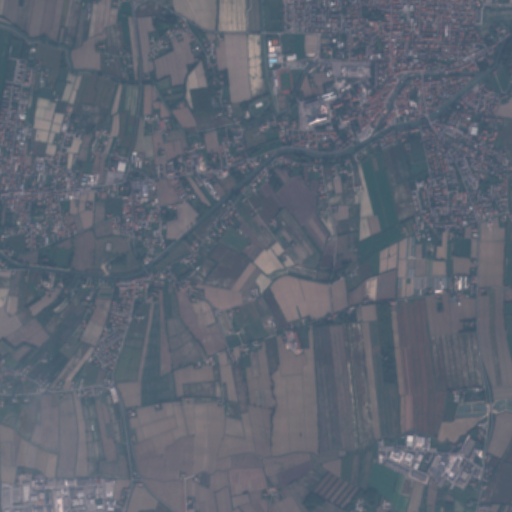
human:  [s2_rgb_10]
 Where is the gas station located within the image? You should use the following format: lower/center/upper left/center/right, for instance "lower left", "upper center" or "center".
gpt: The gas station is located in the upper right of the image.
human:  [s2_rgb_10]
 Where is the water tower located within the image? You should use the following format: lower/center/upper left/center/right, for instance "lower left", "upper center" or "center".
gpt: The water tower is located in the center left of the image.
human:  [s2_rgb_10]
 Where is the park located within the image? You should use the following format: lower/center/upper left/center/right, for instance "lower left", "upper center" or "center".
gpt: There is no park in the image.